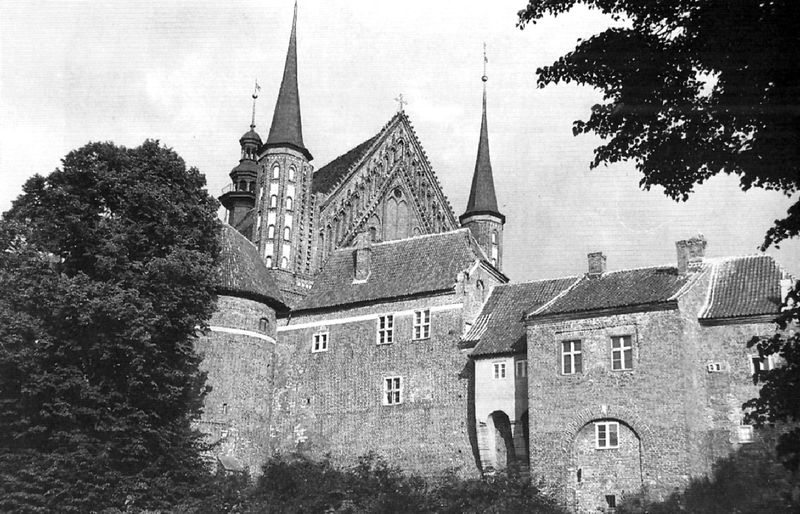
Titel: Olsztyn, Kathedrale Frombork (Frauenburg)
Standort: Olsztyn, Frombork (EU - PL - Ermland)
Schlagwörter: baum, blätter, himmel, schatten, wolken, bäume, kirchturm, fenster, licht, schwarz, weiss, wolke, alt, kirche, gotik, renaissance, kamine, schornstein, turm, mauer, backstein, foto, fotografie, erker, burg, kloster, kreuz, türme, dom, festung, schwarz-weiß, beten, photo, gemäuer, wetterfahne, gothik, gotteshaus